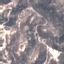
Land use / land cover: HerbaceousVegetation